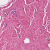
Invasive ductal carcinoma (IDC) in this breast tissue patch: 0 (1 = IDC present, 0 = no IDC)